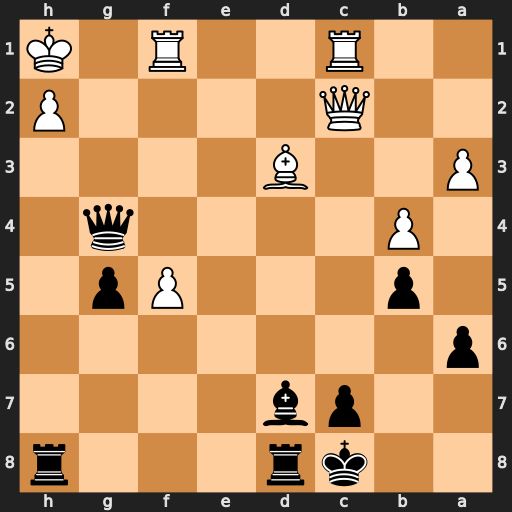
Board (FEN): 2kr3r/2pb4/p7/1p3Pp1/1P4q1/P2B4/2Q4P/2R2R1K
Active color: b
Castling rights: -
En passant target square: -
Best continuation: Bc6+ Qxc6 Rxh2+ Kxh2 Rh8+ Qh6 Rxh6#